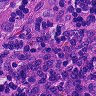
Metastatic tissue present: no